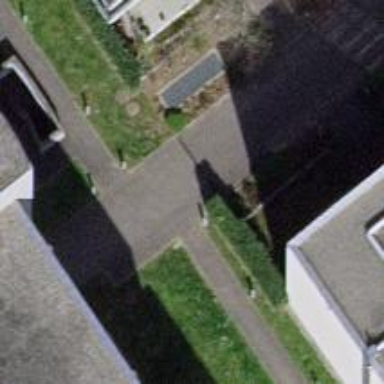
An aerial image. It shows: Pedestrian road with asphalt surface.